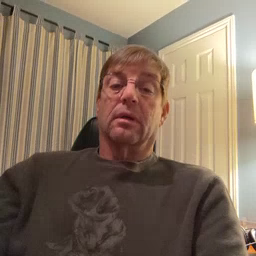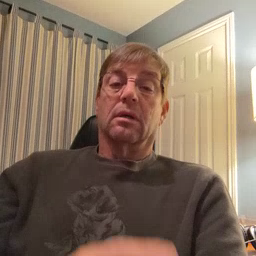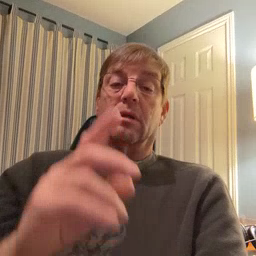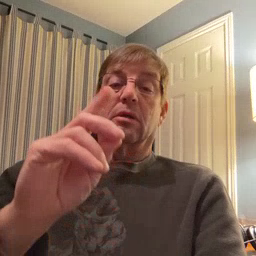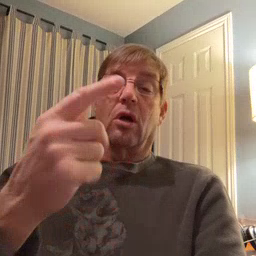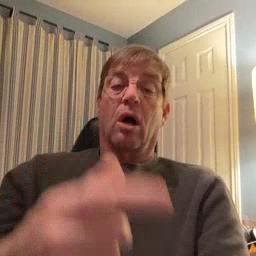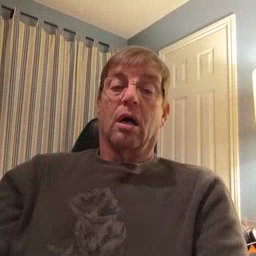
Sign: dog